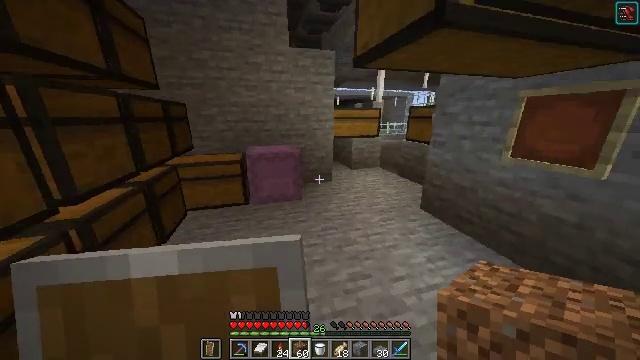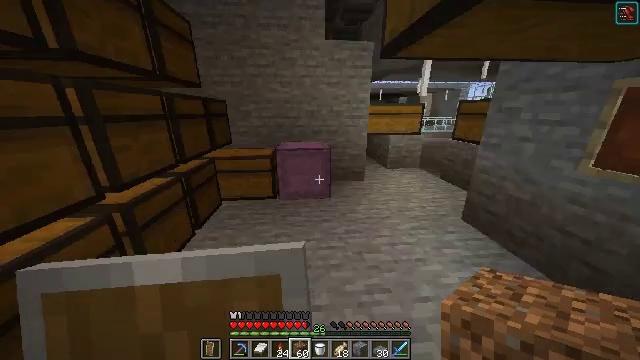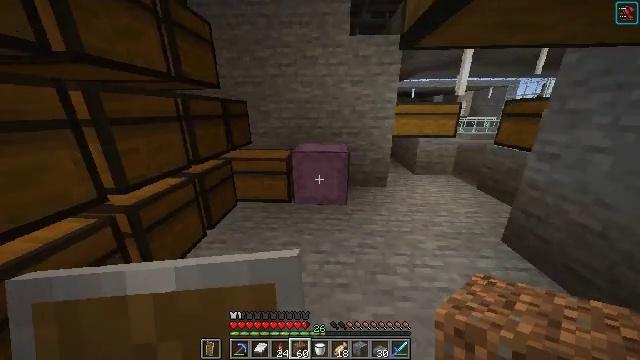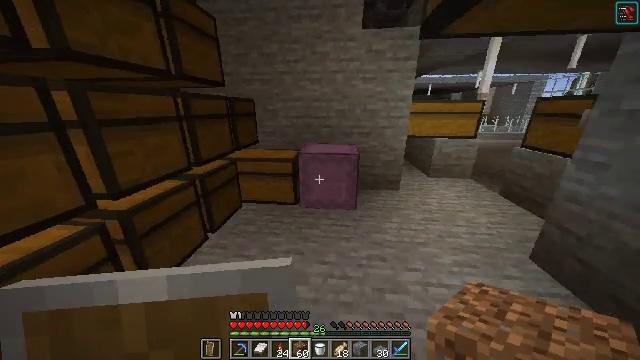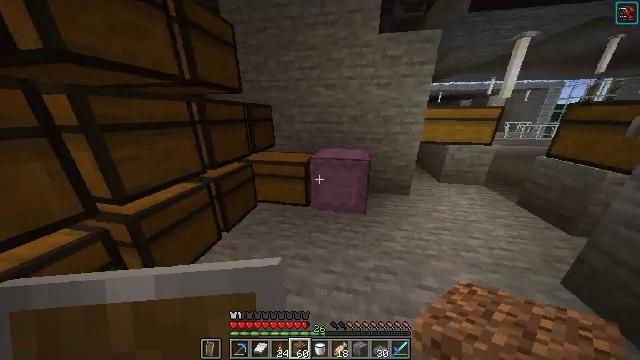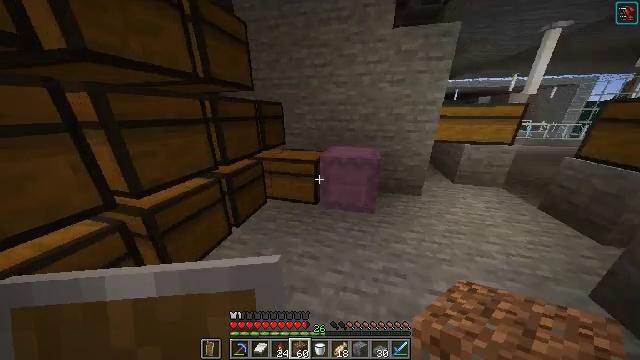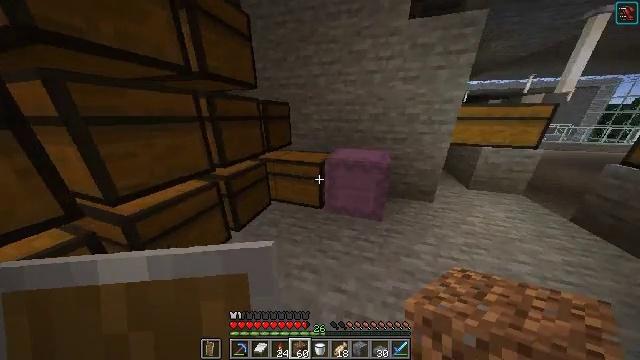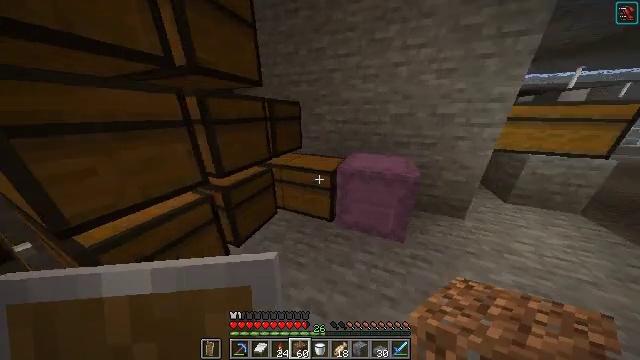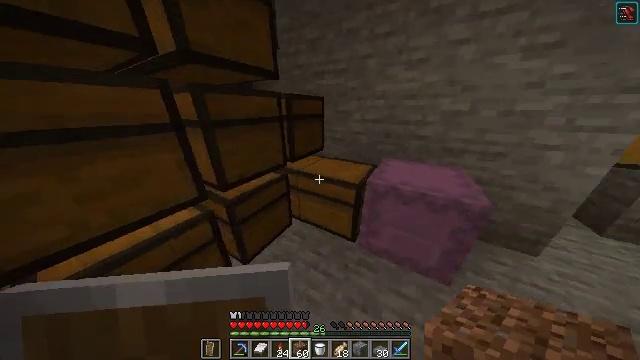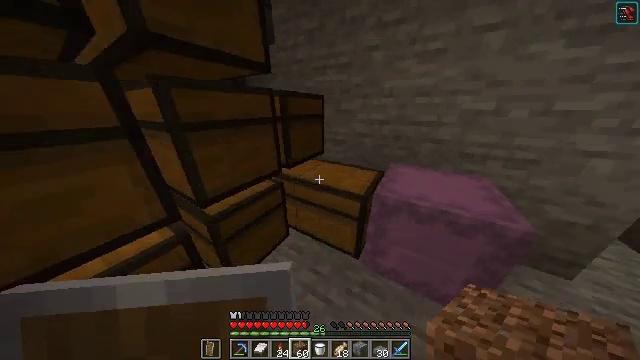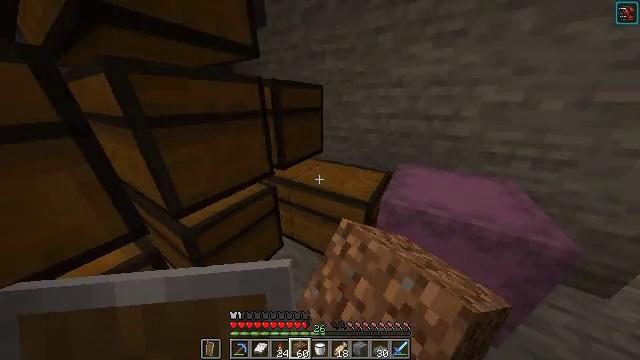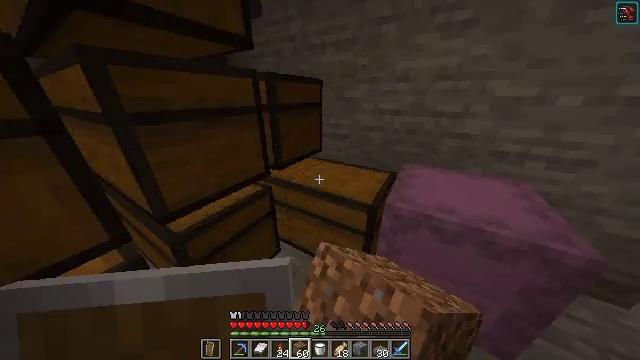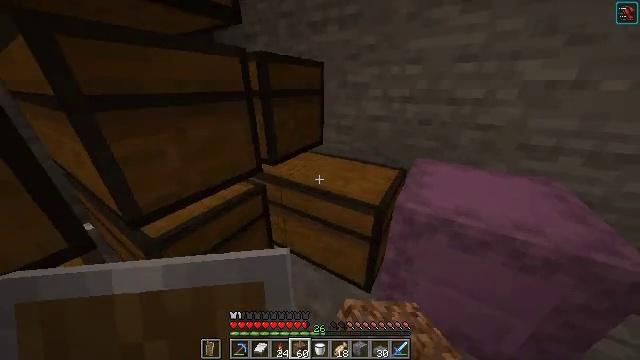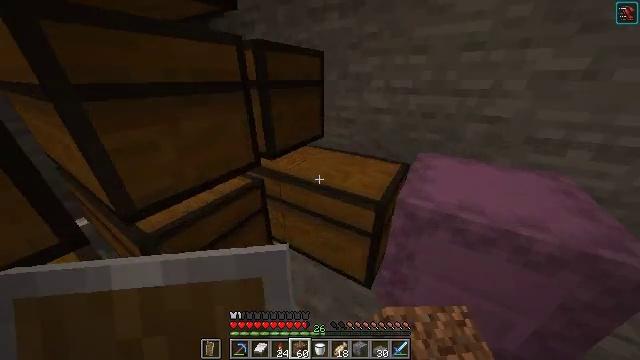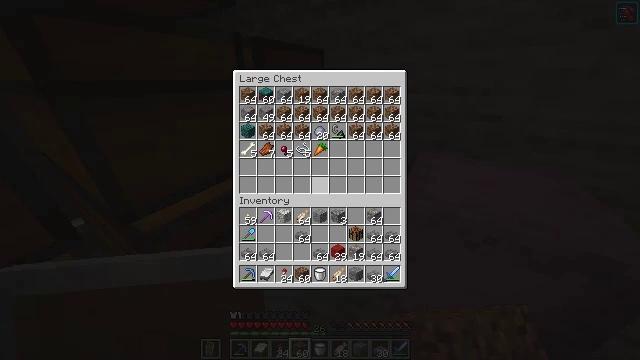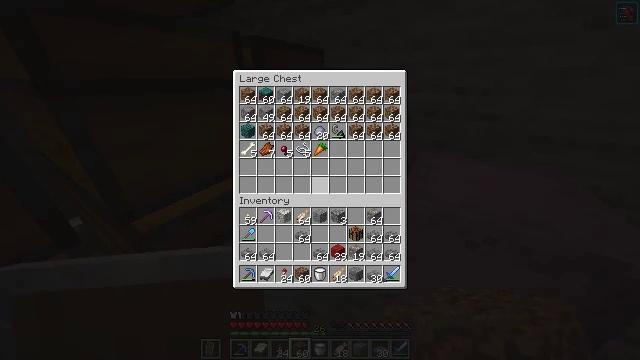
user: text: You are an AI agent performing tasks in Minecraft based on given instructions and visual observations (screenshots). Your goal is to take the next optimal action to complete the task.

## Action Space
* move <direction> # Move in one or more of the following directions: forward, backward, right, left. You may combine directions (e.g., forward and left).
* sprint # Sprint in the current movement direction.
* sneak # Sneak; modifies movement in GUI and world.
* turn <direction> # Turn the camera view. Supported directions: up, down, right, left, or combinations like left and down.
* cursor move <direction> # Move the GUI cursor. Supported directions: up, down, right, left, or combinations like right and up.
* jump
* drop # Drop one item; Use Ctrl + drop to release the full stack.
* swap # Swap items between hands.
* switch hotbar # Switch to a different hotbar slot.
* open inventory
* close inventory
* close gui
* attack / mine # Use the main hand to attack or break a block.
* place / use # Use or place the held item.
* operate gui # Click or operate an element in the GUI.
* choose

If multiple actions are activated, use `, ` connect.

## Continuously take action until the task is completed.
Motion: motion action
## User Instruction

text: Utilize the crafting table for clay.
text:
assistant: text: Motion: move forward, turn left and down
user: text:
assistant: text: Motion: turn left
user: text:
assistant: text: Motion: move forward, turn left
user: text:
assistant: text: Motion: move forward, turn left
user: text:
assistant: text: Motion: move forward, turn left
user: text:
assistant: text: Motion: move forward, turn left
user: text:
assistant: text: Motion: move forward, turn left
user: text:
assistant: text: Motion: move forward, turn left and down
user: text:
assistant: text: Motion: use / place
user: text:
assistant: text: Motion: use / place
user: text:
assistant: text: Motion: use / place
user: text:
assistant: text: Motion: turn down
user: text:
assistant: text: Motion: turn down
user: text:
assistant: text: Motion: cursor move down, open gui
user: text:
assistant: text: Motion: no_op
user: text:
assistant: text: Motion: no_op
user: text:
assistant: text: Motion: no_op
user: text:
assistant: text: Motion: no_op
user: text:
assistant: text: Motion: no_op
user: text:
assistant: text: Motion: no_op
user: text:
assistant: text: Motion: no_op
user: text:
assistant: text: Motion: no_op
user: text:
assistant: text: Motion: no_op
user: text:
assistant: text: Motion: no_op
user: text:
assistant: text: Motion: no_op
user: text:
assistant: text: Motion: no_op
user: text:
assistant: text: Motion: cursor move up
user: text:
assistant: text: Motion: cursor move up
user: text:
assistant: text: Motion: cursor move up
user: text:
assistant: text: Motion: no_op